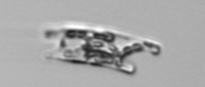
Label: Eucampia